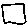
Label: square